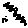
Label: zigzag